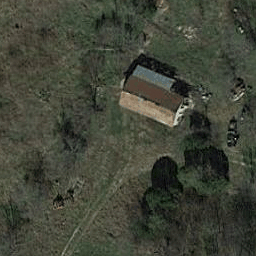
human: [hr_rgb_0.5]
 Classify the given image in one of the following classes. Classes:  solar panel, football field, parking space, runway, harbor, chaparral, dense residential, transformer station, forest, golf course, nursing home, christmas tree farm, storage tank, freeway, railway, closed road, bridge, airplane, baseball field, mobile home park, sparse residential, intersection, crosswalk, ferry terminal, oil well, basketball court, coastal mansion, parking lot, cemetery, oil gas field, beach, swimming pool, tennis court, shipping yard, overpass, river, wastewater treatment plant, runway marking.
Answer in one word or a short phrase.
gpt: sparse residential